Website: bh-photo
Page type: customer-info-address
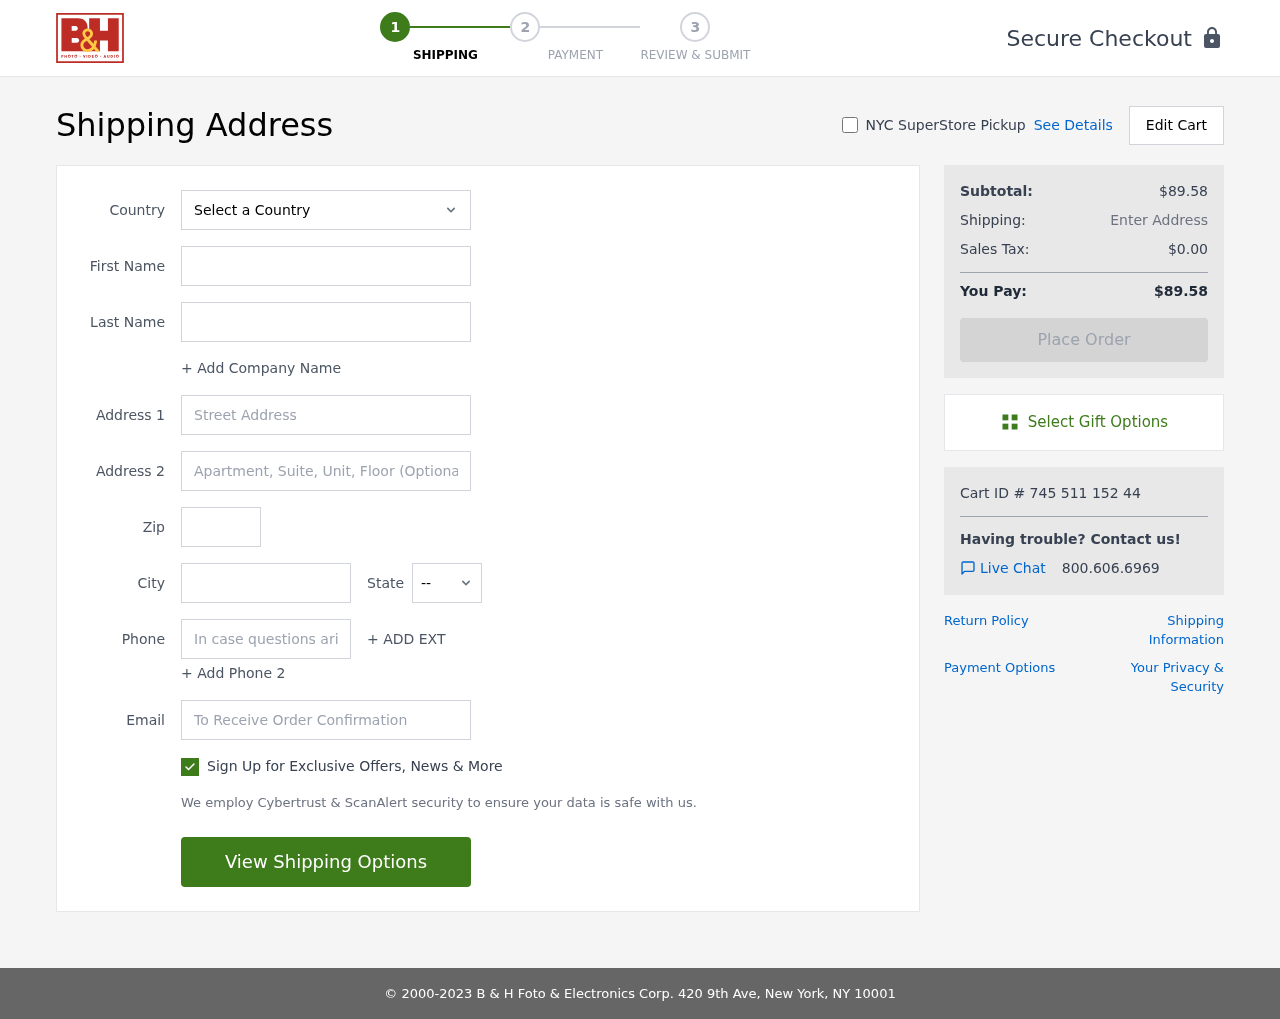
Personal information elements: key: PII_CITY
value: Johnshire
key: PII_COUNTRY
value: United States
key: PII_EMAIL
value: sharon.wade@yahoo.com
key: PII_FIRSTNAME
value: Sharon
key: PII_LASTNAME
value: Wade
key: PII_PHONE
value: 7347002160
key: PII_POSTCODE
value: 57170
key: PII_STATE_ABBR
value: DE
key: PII_STREET
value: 50417 Whitehead Viaduct
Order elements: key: ORDER_SUBTOTAL
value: $89.58
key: ORDER_TAX
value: $0.00
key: ORDER_TOTAL
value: $89.58
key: ORDER_ID
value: Cart ID # 745 511 152 44